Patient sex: F
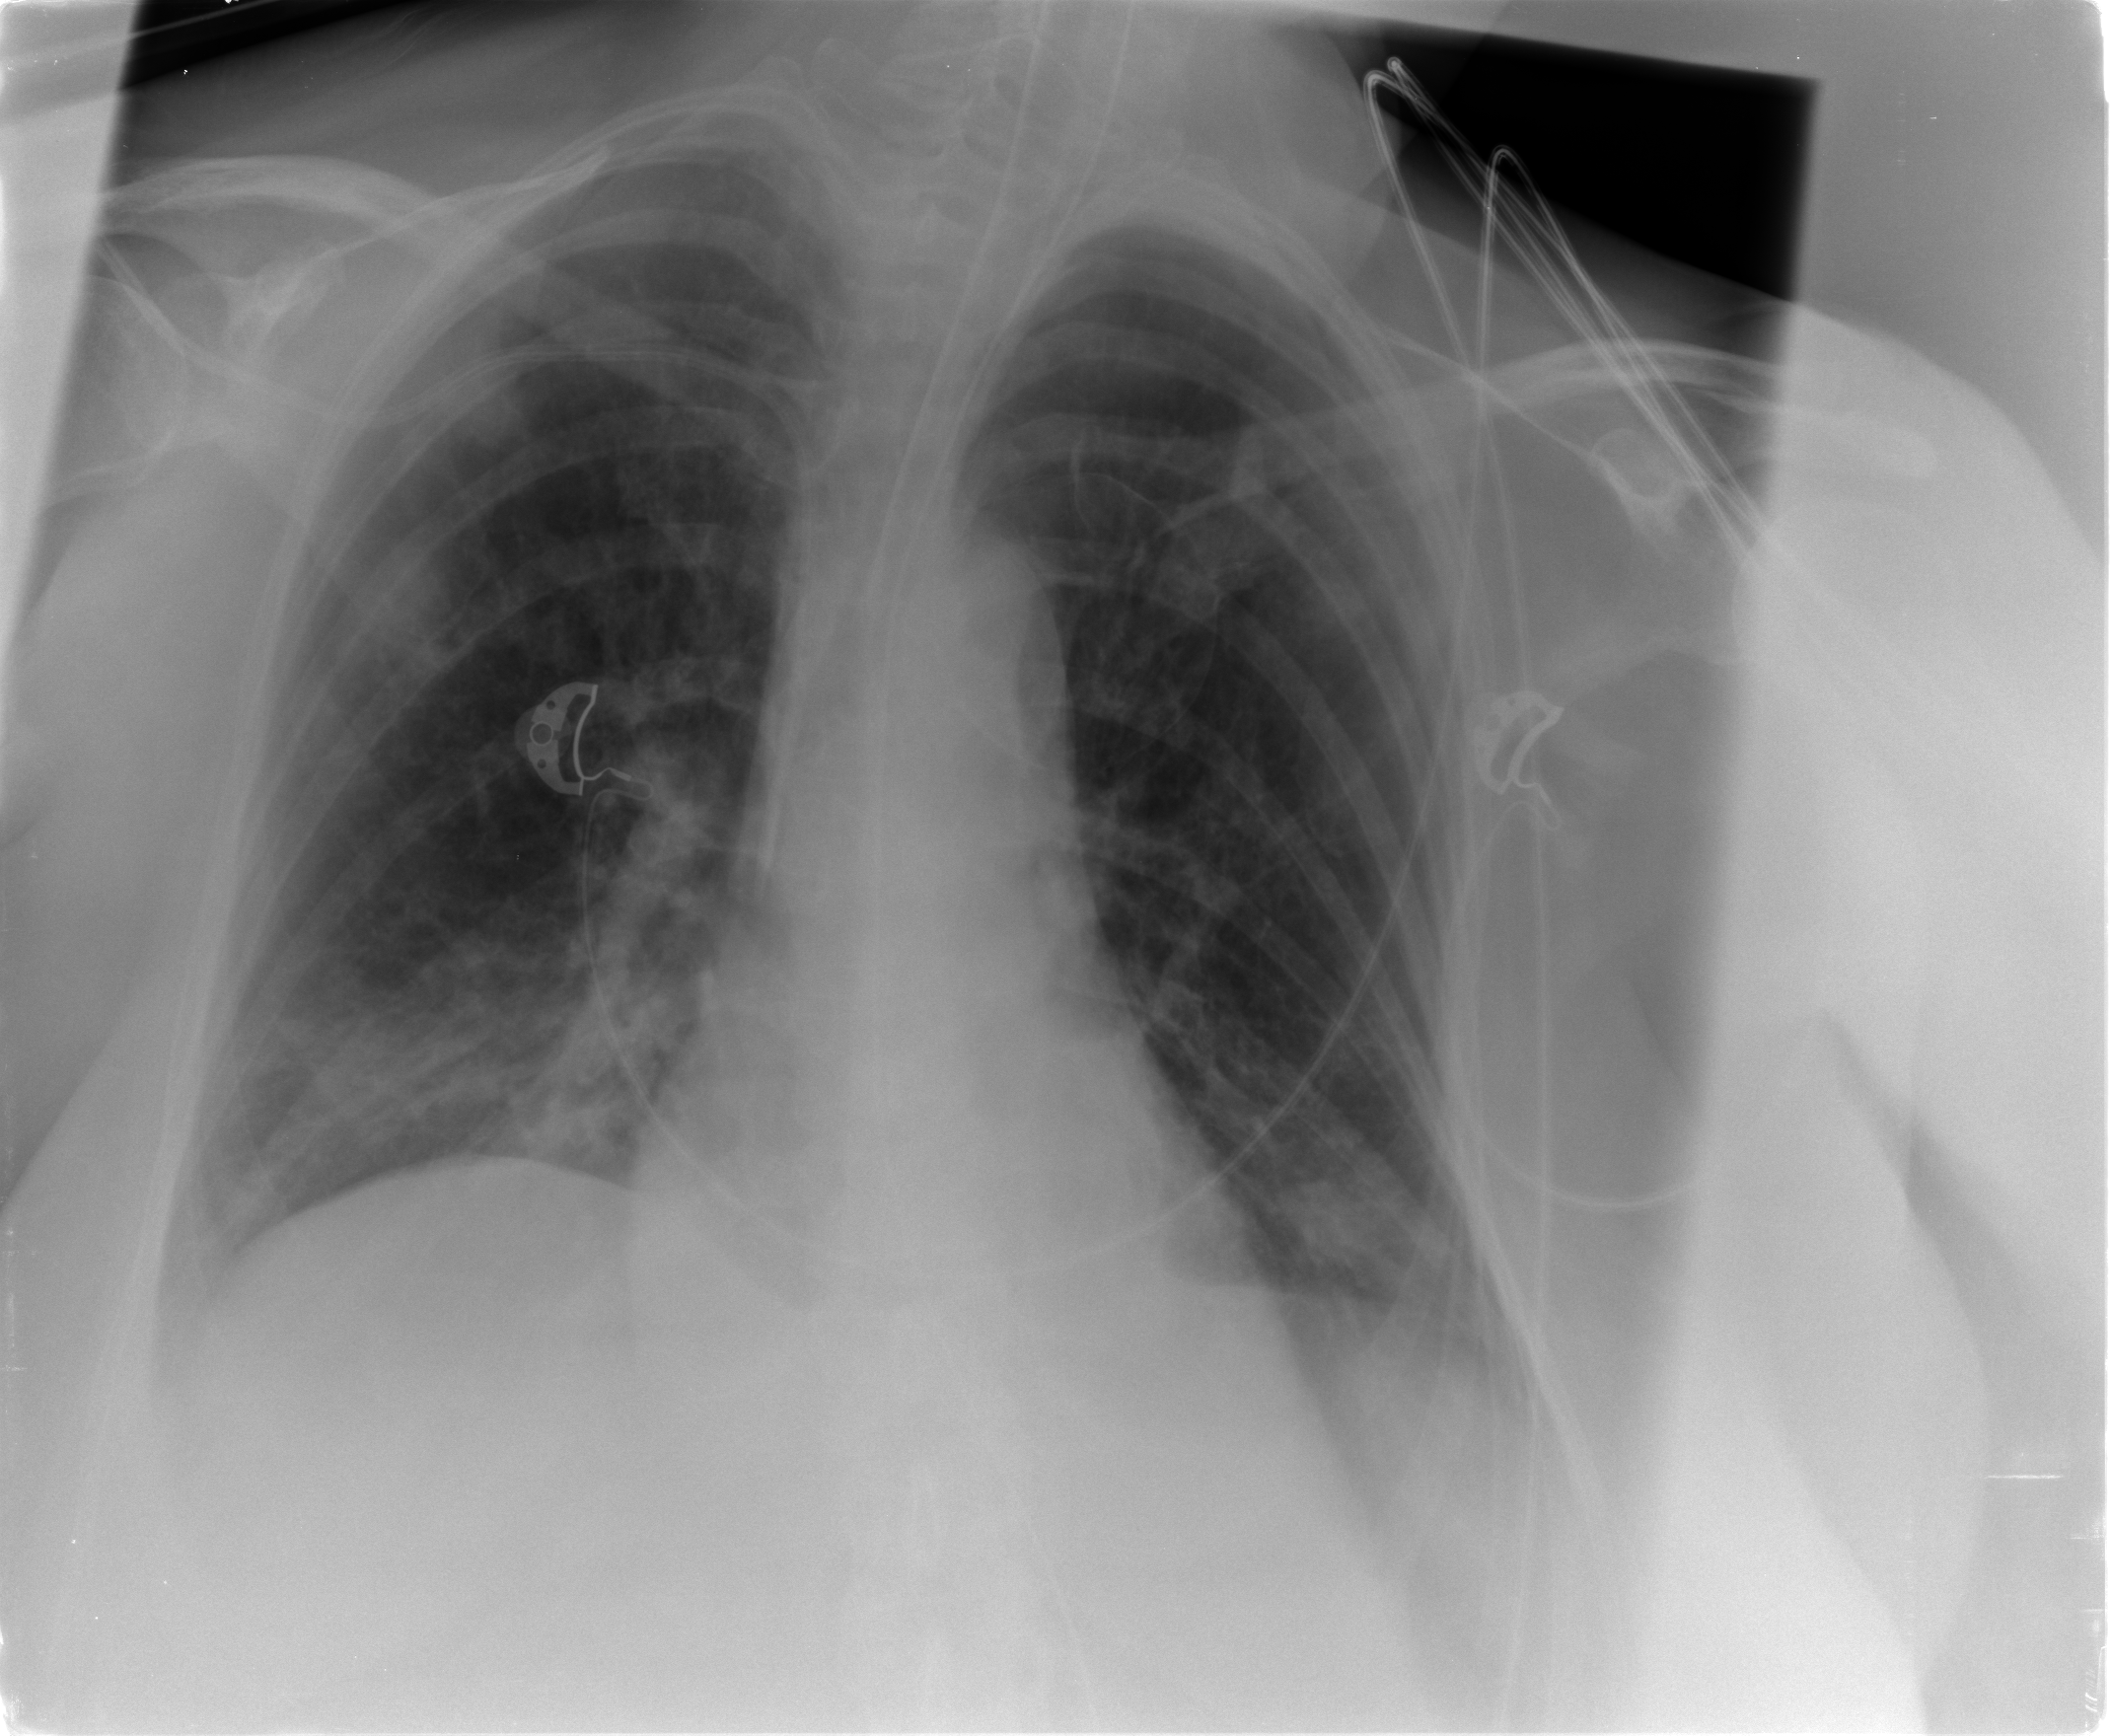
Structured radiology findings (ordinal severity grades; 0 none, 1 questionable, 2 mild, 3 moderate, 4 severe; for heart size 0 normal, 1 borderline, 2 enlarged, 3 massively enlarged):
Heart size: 2
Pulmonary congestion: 2
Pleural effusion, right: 2
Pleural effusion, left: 0
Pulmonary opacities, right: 2
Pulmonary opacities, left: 2
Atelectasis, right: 2
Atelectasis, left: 2